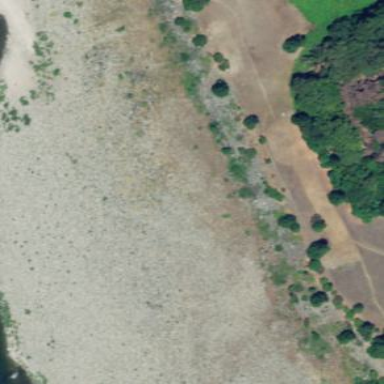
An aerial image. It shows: Natural area covered with sand.